Question: here is my code:
'''
public class fm_weapons extends Activity implements OnClickListener {
ImageView display;
TextView dis;
TextView[] textViewArray;
@Override
protected void onCreate(Bundle savedInstanceState) {
// TODO Auto-generated method stub
super.onCreate(savedInstanceState);requestWindowFeature(Window.FEATURE_NO_TITLE);
getWindow().setFlags(WindowManager.LayoutParams.FLAG_FULLSCREEN, WindowManager.LayoutParams.FLAG_FULLSCREEN);
setContentView(R.layout.weapons);
display = (ImageView) findViewById(R.id.empty);
dis = (TextView) findViewById(R.id.emptyText);
textViewArray= new TextView[] {(TextView)findViewById(R.id.k_k),(TextView)findViewById(R.id.s_s),
(TextView)findViewById(R.id.h_d) };
......
kk_btn.setOnClickListener(this);
ss_btn.setOnClickListener(this);
hd_btn.setOnClickListener(this);
}
@Override
public void onClick(View v) {
// TODO Auto-generated method stub
switch (v.getId()){
case R.id.kk_btn:
display.setImageResource(R.drawable.king_k);
dis.setText(textViewArray[0].getText());
break;
case R.id.ss_btn:
display.setImageResource(R.drawable.start_s);
dis.setText(textViewArray[1].getText());
break;
case R.id.hd_btn:
display.setImageResource(R.drawable.hidden_d);
dis.setText(textViewArray[2].getText());
break;
}
'''
what I am trying to do is, as you can see I have 3 buttons and I want when someone clicks one of them to represent the textview assigned to them (check the image for a better understanding). My TextViews are written in an other xml to in the main xml that I am working on because I don't any of them to appear in the main xml except if they are called.

Using the code above gives me this error in the logcat:
'''
08-15 19:27:57.686: E/AndroidRuntime(2067): FATAL EXCEPTION: main
08-15 19:27:57.686: E/AndroidRuntime(2067): java.lang.NullPointerException
08-15 19:27:57.686: E/AndroidRuntime(2067): at com.example.guide.fm_weapons.onClick(fm_weapons.java:153)
08-15 19:27:57.686: E/AndroidRuntime(2067): at android.view.View.performClick(View.java:4202)
08-15 19:27:57.686: E/AndroidRuntime(2067): at android.view.View$PerformClick.run(View.java:17340)
08-15 19:27:57.686: E/AndroidRuntime(2067): at android.os.Handler.handleCallback(Handler.java:725)
08-15 19:27:57.686: E/AndroidRuntime(2067): at android.os.Handler.dispatchMessage(Handler.java:92)
08-15 19:27:57.686: E/AndroidRuntime(2067): at android.os.Looper.loop(Looper.java:137)
08-15 19:27:57.686: E/AndroidRuntime(2067): at android.app.ActivityThread.main(ActivityThread.java:5039)
08-15 19:27:57.686: E/AndroidRuntime(2067): at java.lang.reflect.Method.invokeNative(Native Method)
08-15 19:27:57.686: E/AndroidRuntime(2067): at java.lang.reflect.Method.invoke(Method.java:511)
08-15 19:27:57.686: E/AndroidRuntime(2067): at com.android.internal.os.ZygoteInit$MethodAndArgsCaller.run(ZygoteInit.java:793)
08-15 19:27:57.686: E/AndroidRuntime(2067): at com.android.internal.os.ZygoteInit.main(ZygoteInit.java:560)
08-15 19:27:57.686: E/AndroidRuntime(2067): at dalvik.system.NativeStart.main(Native Method)
08-15 19:27:59.365: E/Trace(2106): error opening trace file: No such file or directory (2)
'''
this is line #153:
'''
dis.setText(textViewArray[0].getText());
'''
the xml of the textview:
'''
<TextView
android:id="@+id/k_k"
android:layout_width="fill_parent"
android:layout_height="wrap_content"
android:textSize="15sp"
android:textColor="@android:color/holo_blue_bright"
android:text="Increases defense"/>
<TextView
android:id="@+id/s_s"
android:layout_width="fill_parent"
android:layout_height="wrap_content"
android:textSize="15sp"
android:textColor="@android:color/holo_blue_bright"
android:text="Increases strenght." />
<TextView
android:id="@+id/h_d"
android:layout_width="fill_parent"
android:layout_height="wrap_content"
android:textSize="15sp"
android:textColor="@android:color/holo_blue_bright"
android:text="Restores MP." />
'''
Any Idea how to fix this, that would be great if you are able to help me, Thanks
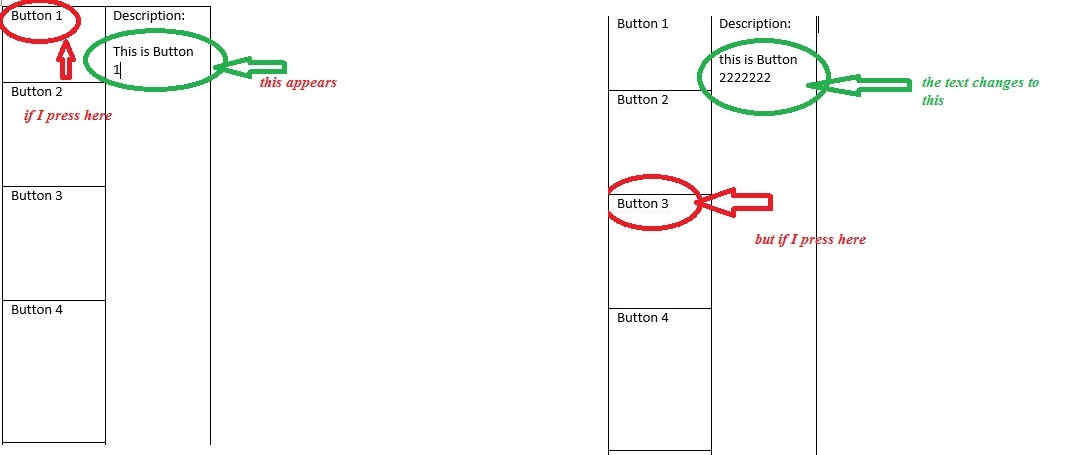
Answer: If your text views are on different layout file, then you need to get them using:
'''
LayoutInflater inflater
= (LayoutInflater)getBaseContext()
.getSystemService(LAYOUT_INFLATER_SERVICE);
View v = inflater.inflate(R.layout.<yourtextviewlayout>, null);
TextView t = (TextView)v.findViewById(R.id.k_k);
'''
.... get other textviews too and add them to an array
or keep them in same layout as your buttons and make them visible on button click:
'''
textView.setVisibility(View.VISIBLE)
'''
by default have them invisible by setting it in layout xml using:
'''
android:visibility="false"
'''